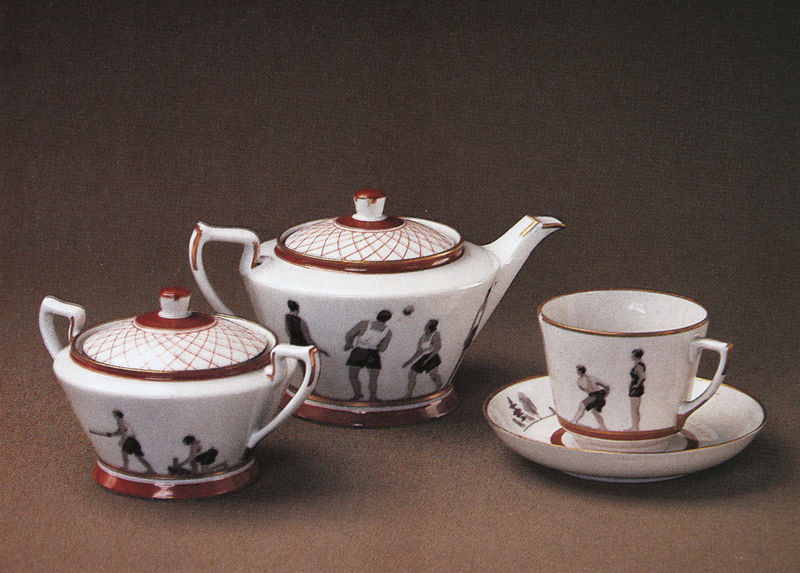
Titel: Service "Körperkultur"
Künstler: Trifon Podrjabinnikow
Standort: Kuskowo
Institution: Staatliches Porzellan- und Keramikmuseum
Schlagwörter: blau, schatten, weiß, menschen, braun, frau, hintergrund, licht, männer, schwarz, rot, ball, muster, sockel, teller, gold, rund, henkel, kanne, keramik, beine, hosen, moderne, modern, linien, rand, figuren, dekoration, sport, glanz, figurativ, gerade, verzierung, tasse, bemalt, foto, fotografie, photographie, griff, deckel, unterhemd, dose, motiv, porzellan, ringe, geschirr, service, untertasse, entwurf, kurz, photo, griffe, knauf, kännchen, tassen, schläger, farbfoto, teekanne, teetasse, zier, goldrand, sportler, kannen, netz, aufnahme, vertiefung, ränder, set, unterteller, tülle, radial, sozialismus, ballspiel, zuckerdose, teeservice, hengel, athleten, unterhamd, schneppe, bamaltung, henklel, kopfball, olympisch, sportart, sportarten, sporthosen, unterhamden